Question: On low-height pages I have this problem:

<URL>'s the page.
I tried setting an height attribute to body with no luck:
'''
body {
linear-gradient(#E2E2E2, #C8C8C8) repeat scroll 0 0 rgba(0, 0, 0, 0);
height: 100%
}
'''
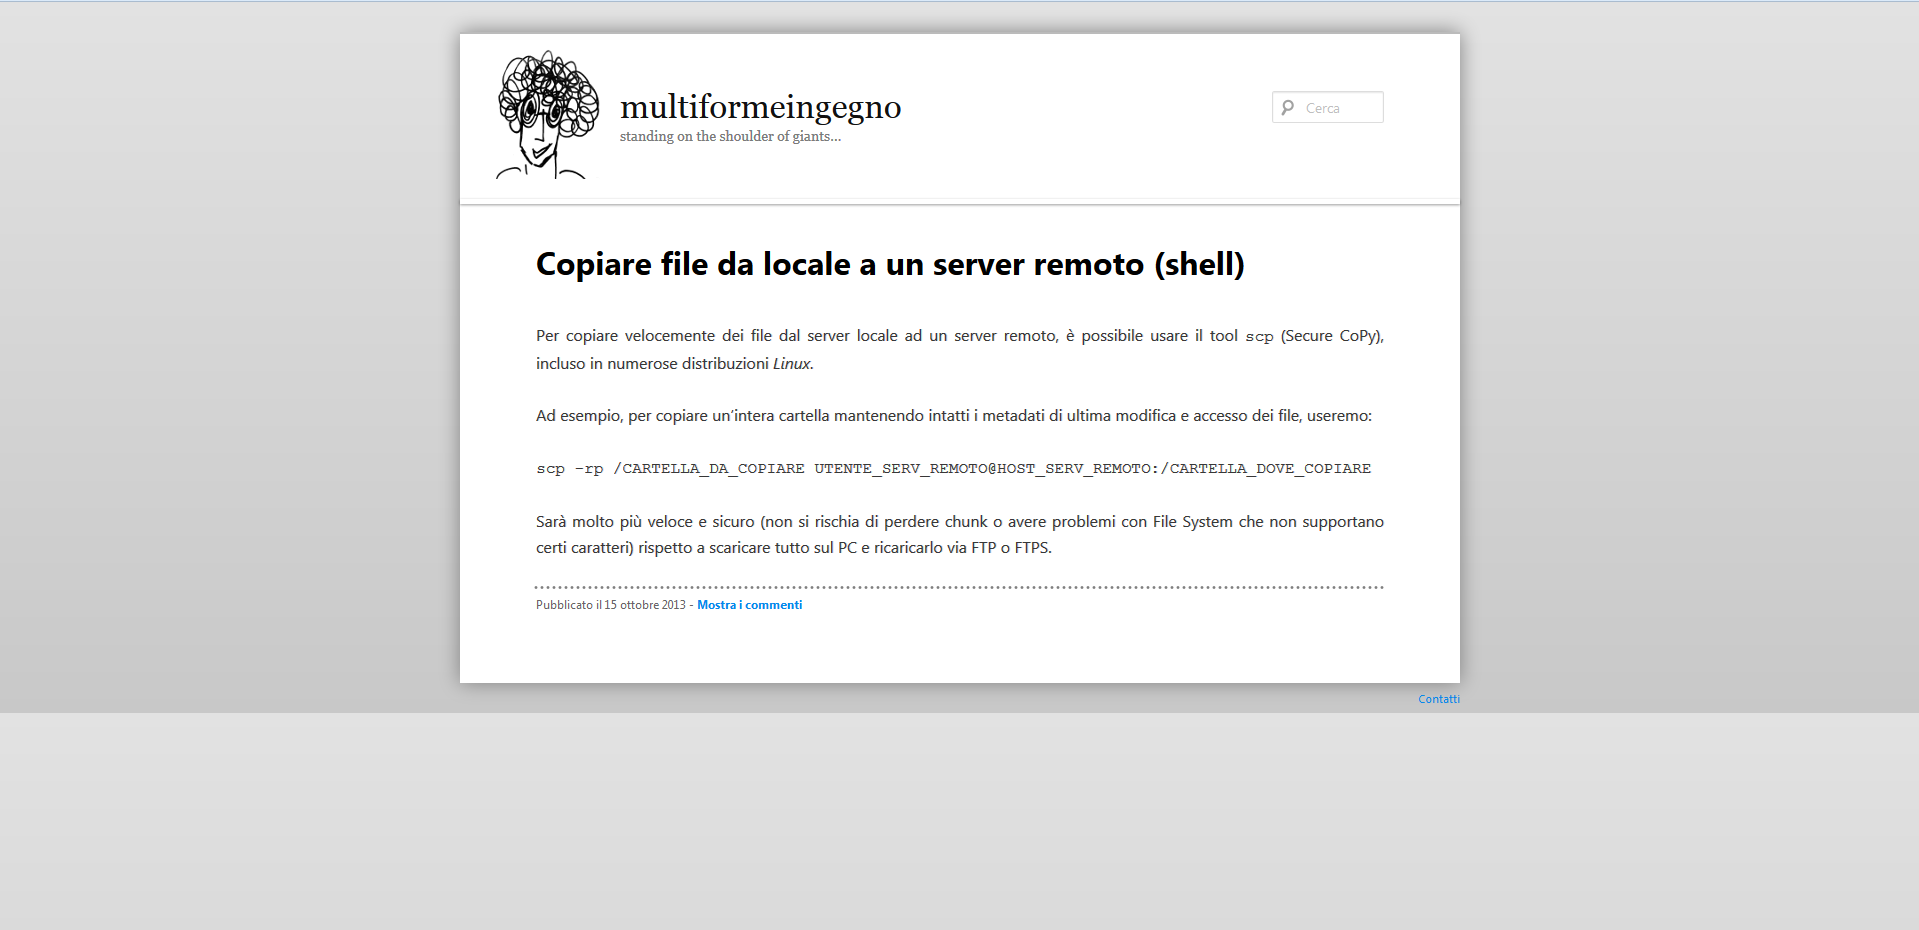
Answer: Add to your CSS
'''
html {
height: 100%;
min-height: 100%;
}
'''
That should set the body background to the full page height.